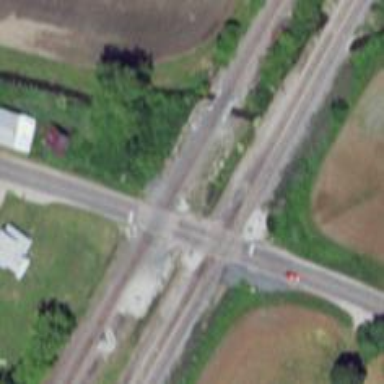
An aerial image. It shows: Railway level crossing.